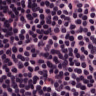
Metastatic tissue present: no